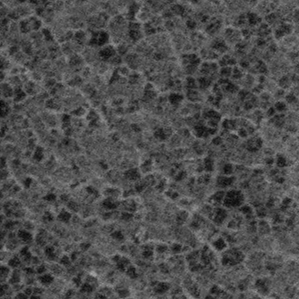
Label: frost